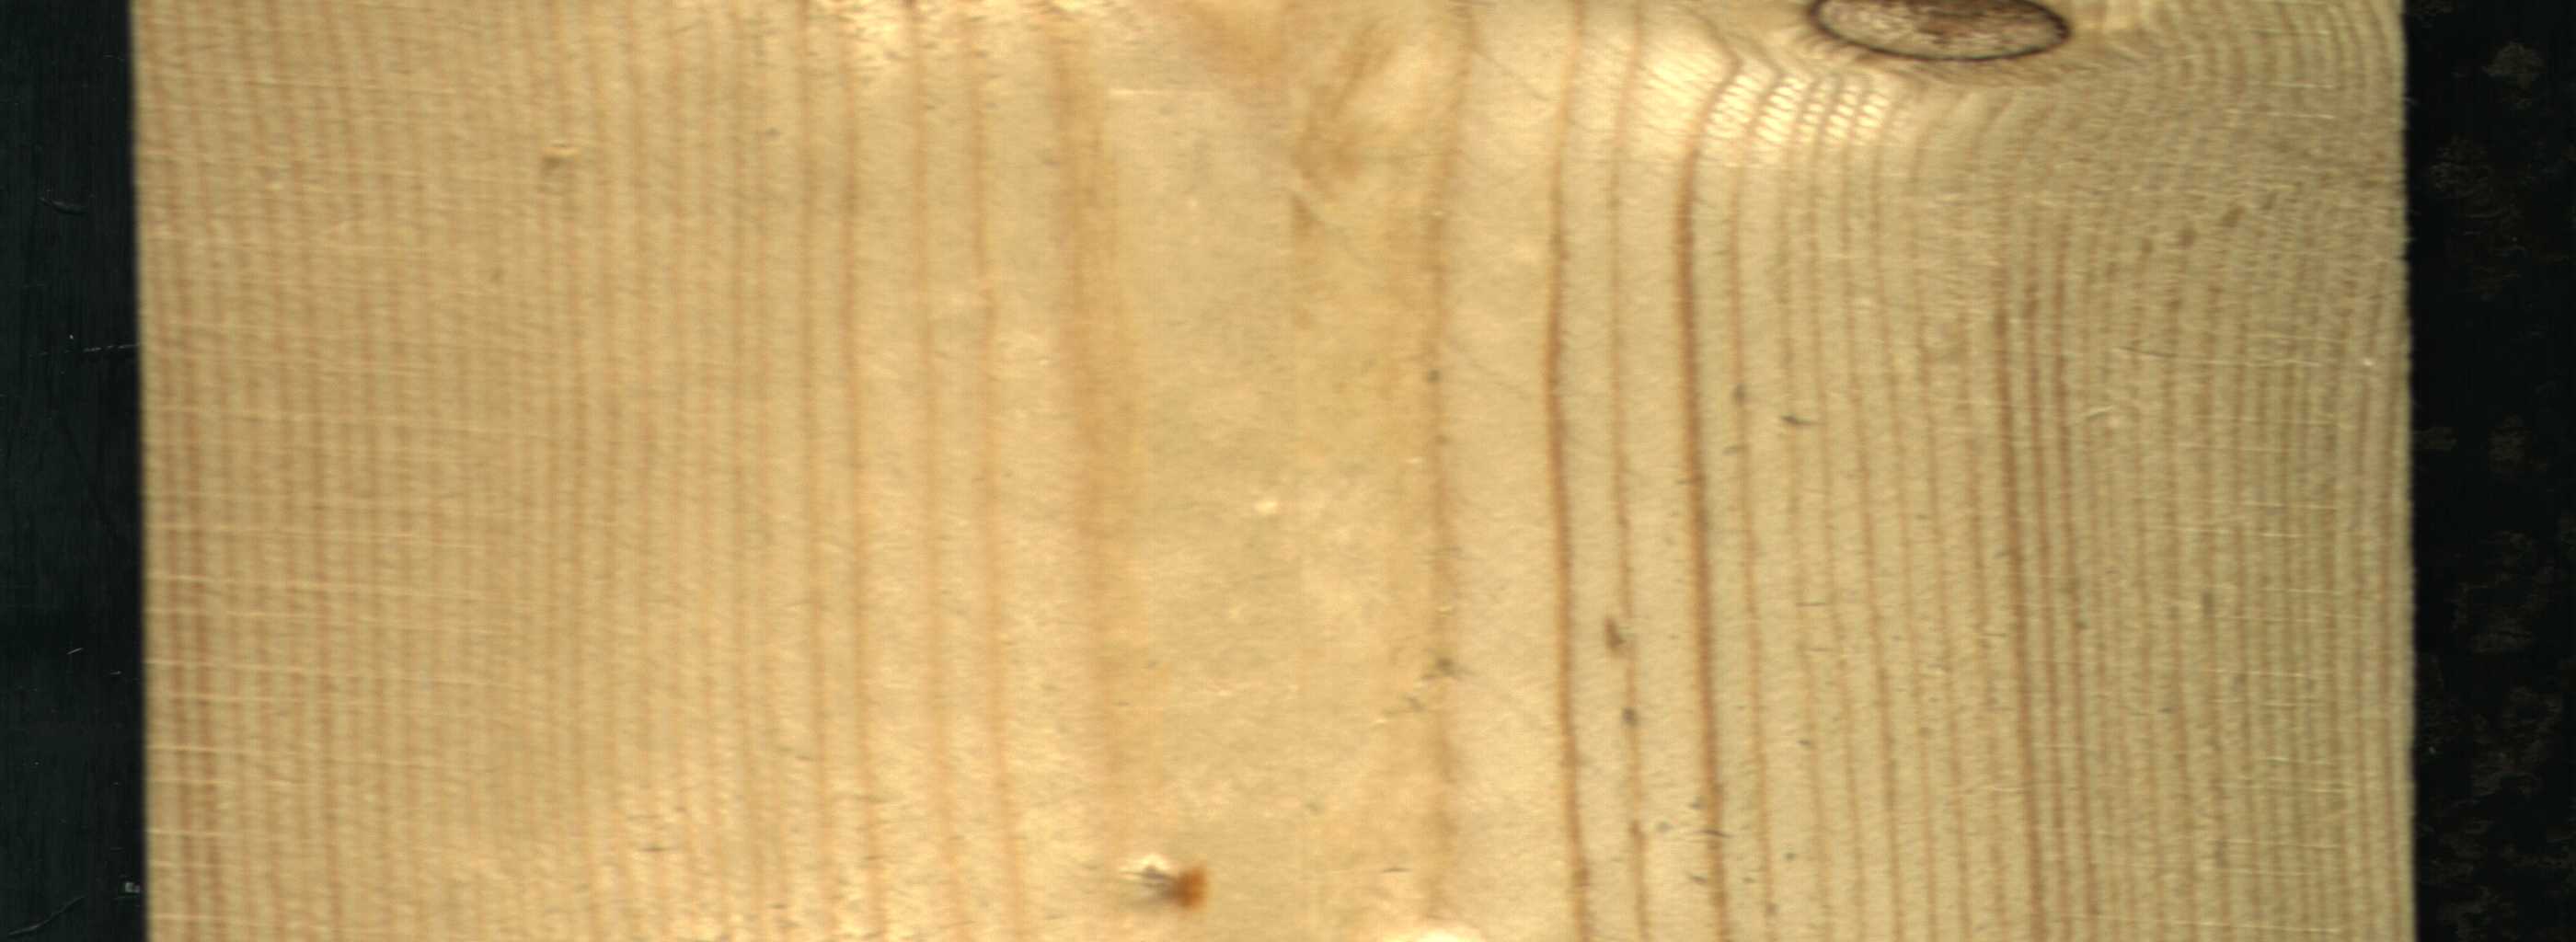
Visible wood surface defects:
resin
Live_Knot